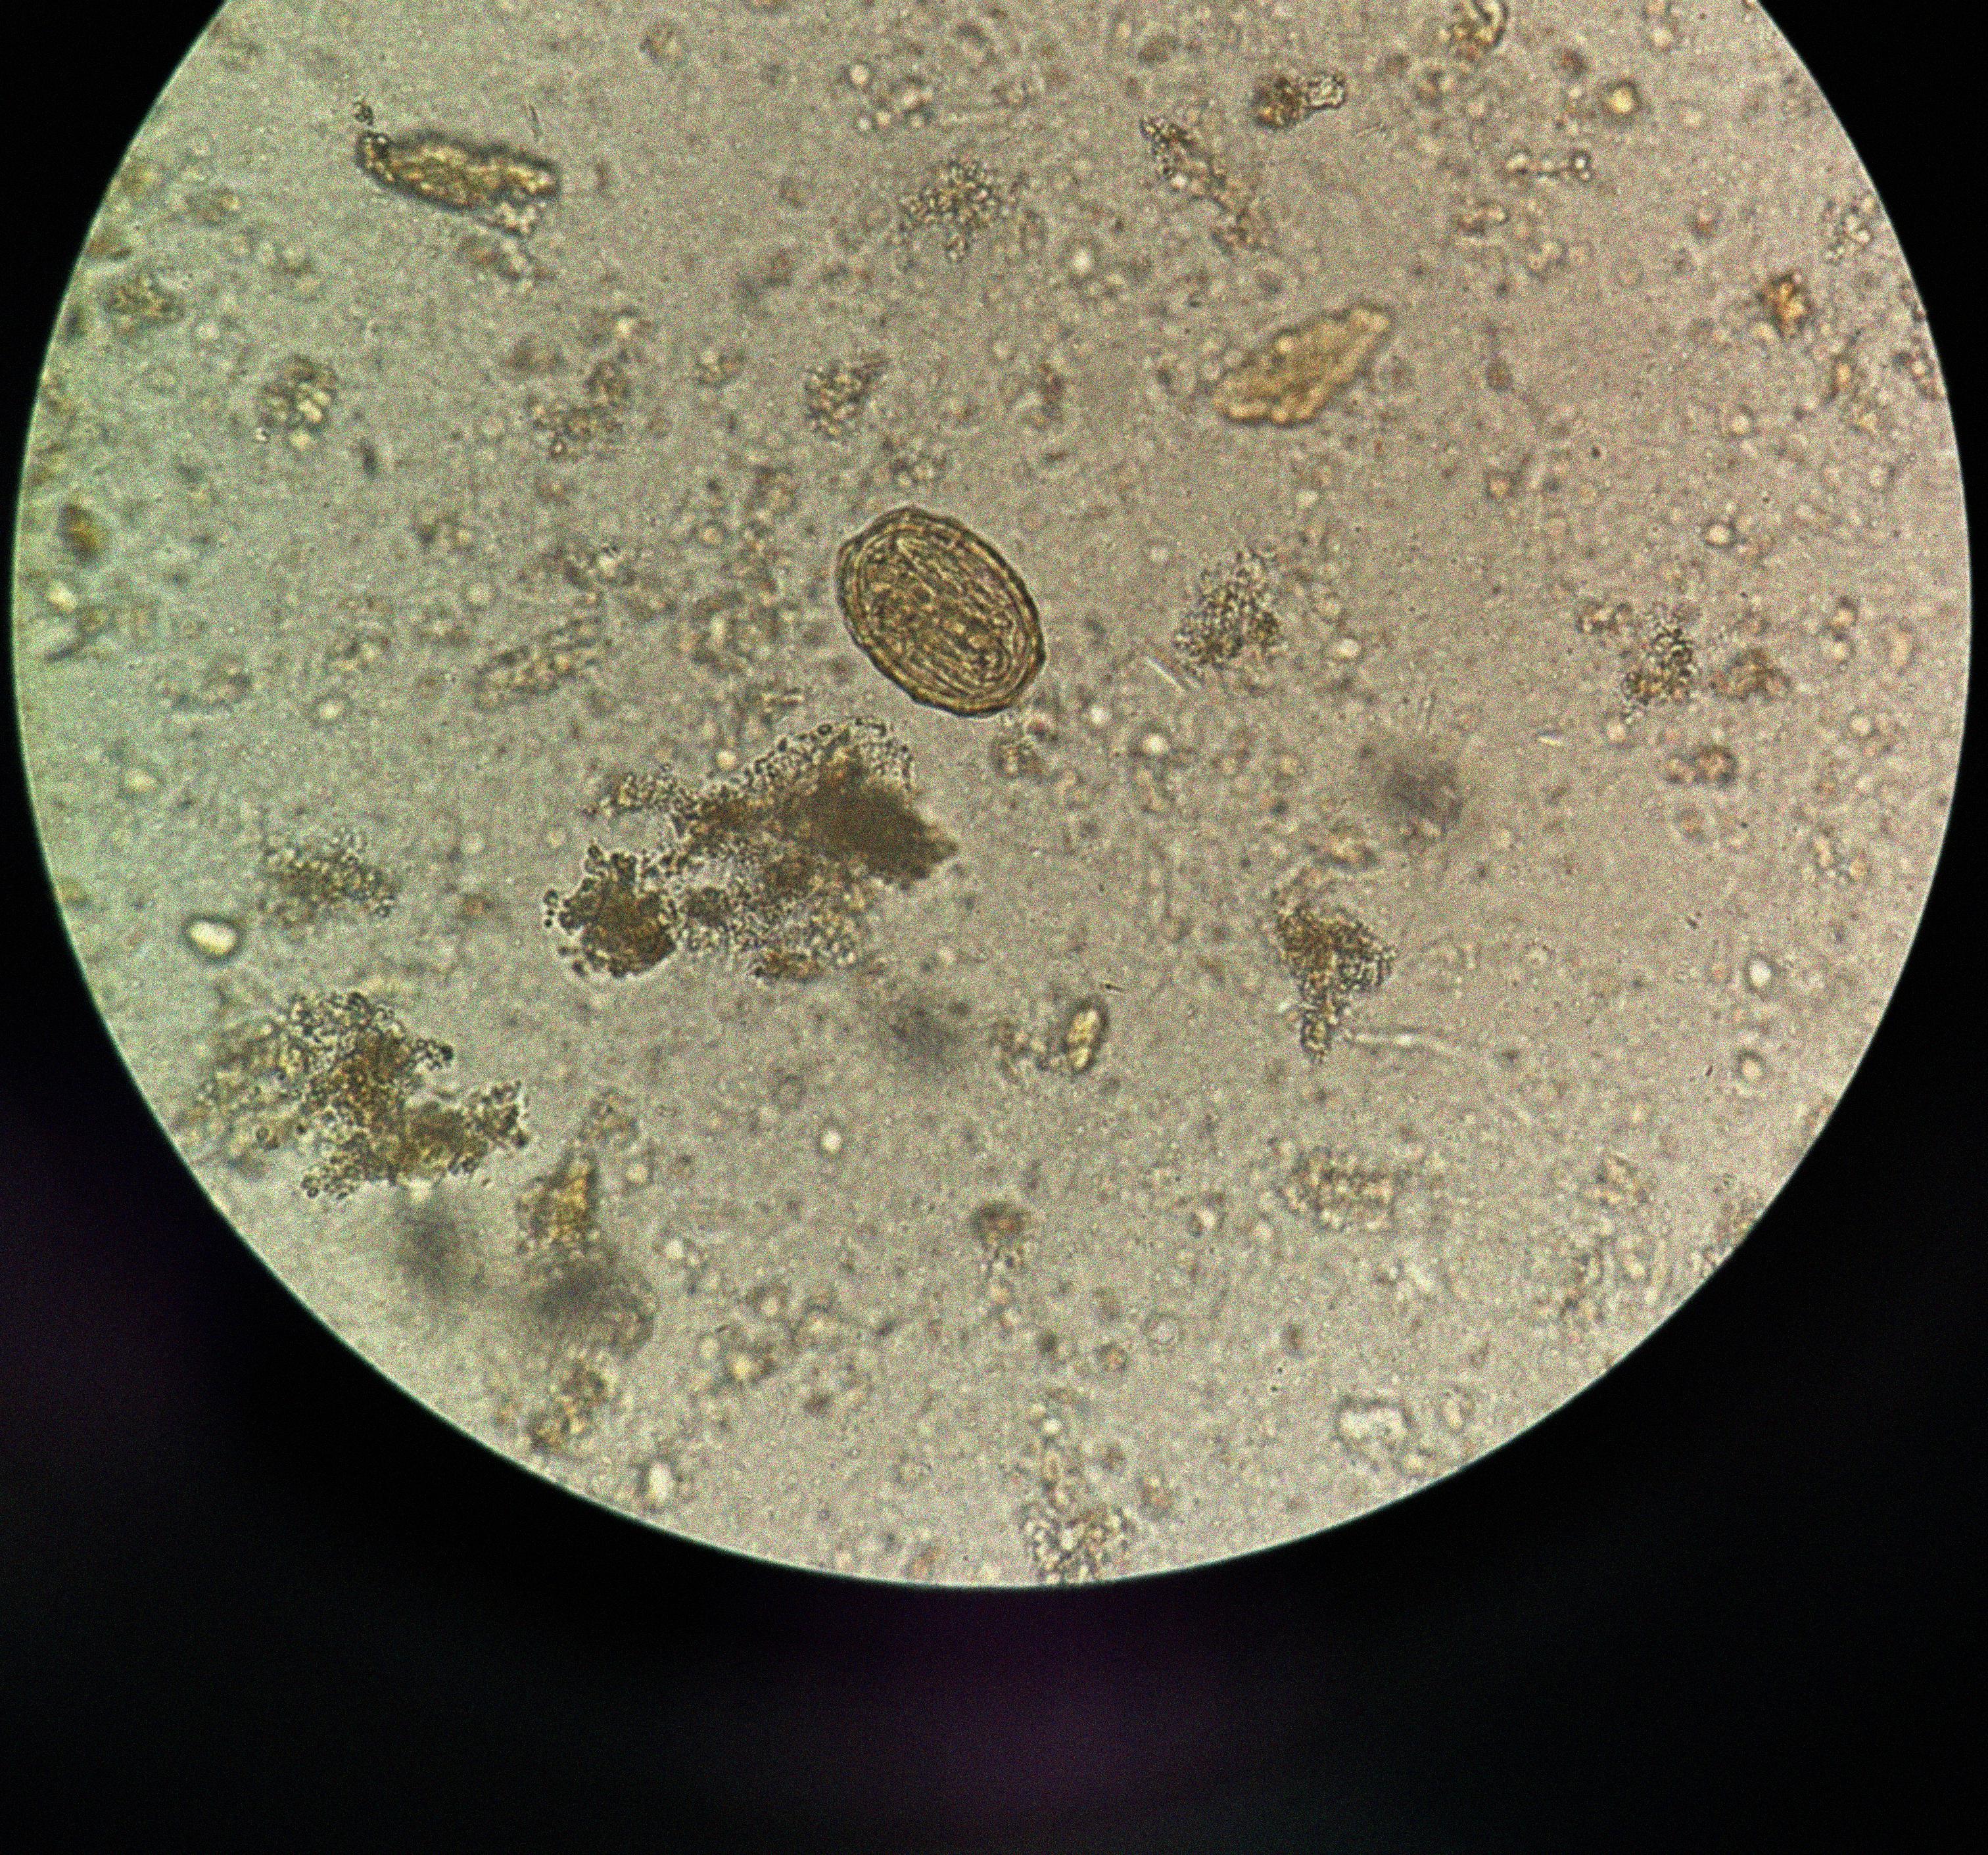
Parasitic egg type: Ascaris lumbricoides